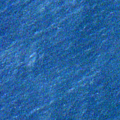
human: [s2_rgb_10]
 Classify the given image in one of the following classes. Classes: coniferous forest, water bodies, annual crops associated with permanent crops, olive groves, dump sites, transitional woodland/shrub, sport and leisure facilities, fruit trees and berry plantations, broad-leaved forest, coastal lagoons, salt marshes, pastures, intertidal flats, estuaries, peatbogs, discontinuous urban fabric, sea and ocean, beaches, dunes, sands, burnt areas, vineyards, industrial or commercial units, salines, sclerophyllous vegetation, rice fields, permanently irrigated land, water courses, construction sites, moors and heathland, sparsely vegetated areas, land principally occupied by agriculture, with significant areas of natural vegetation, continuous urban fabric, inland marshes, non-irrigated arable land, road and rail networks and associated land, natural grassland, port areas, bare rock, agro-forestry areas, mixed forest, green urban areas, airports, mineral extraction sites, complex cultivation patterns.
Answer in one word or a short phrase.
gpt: sea and ocean